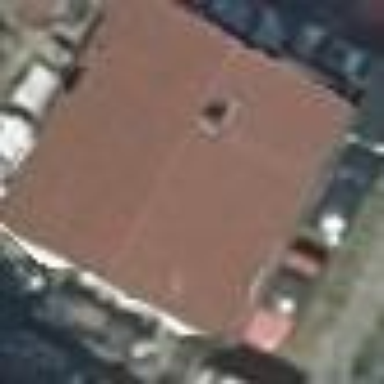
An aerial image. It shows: Gabled house with red roof oriented along its structure.